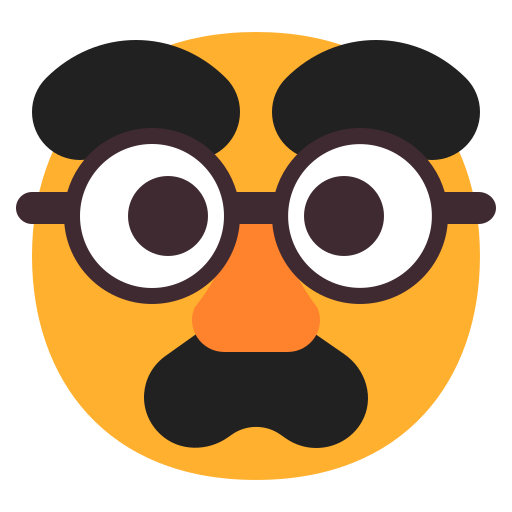
disguised face flat